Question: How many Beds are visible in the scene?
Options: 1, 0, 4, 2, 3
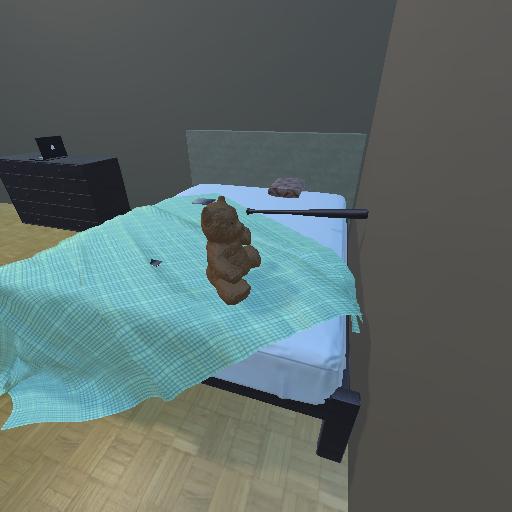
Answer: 1